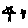
Label: star